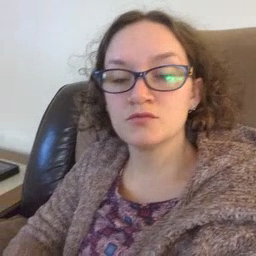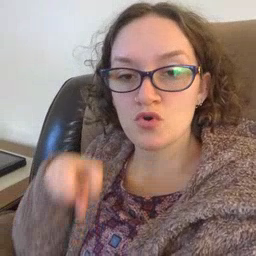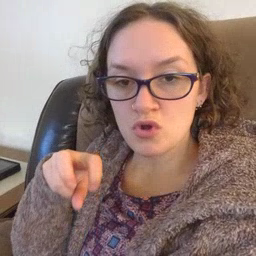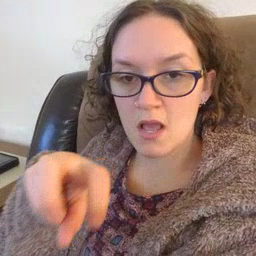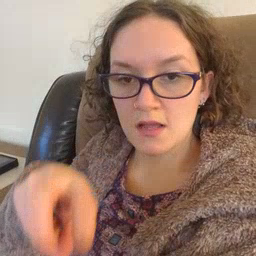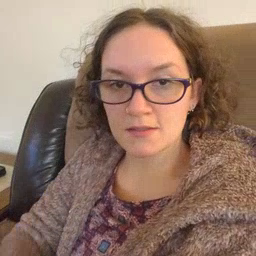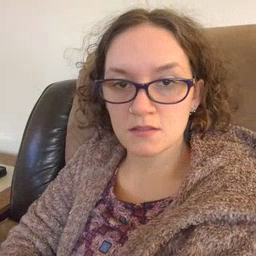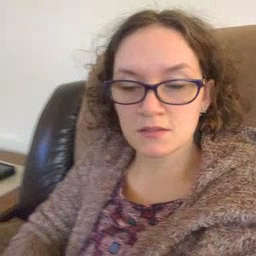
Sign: ride